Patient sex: F
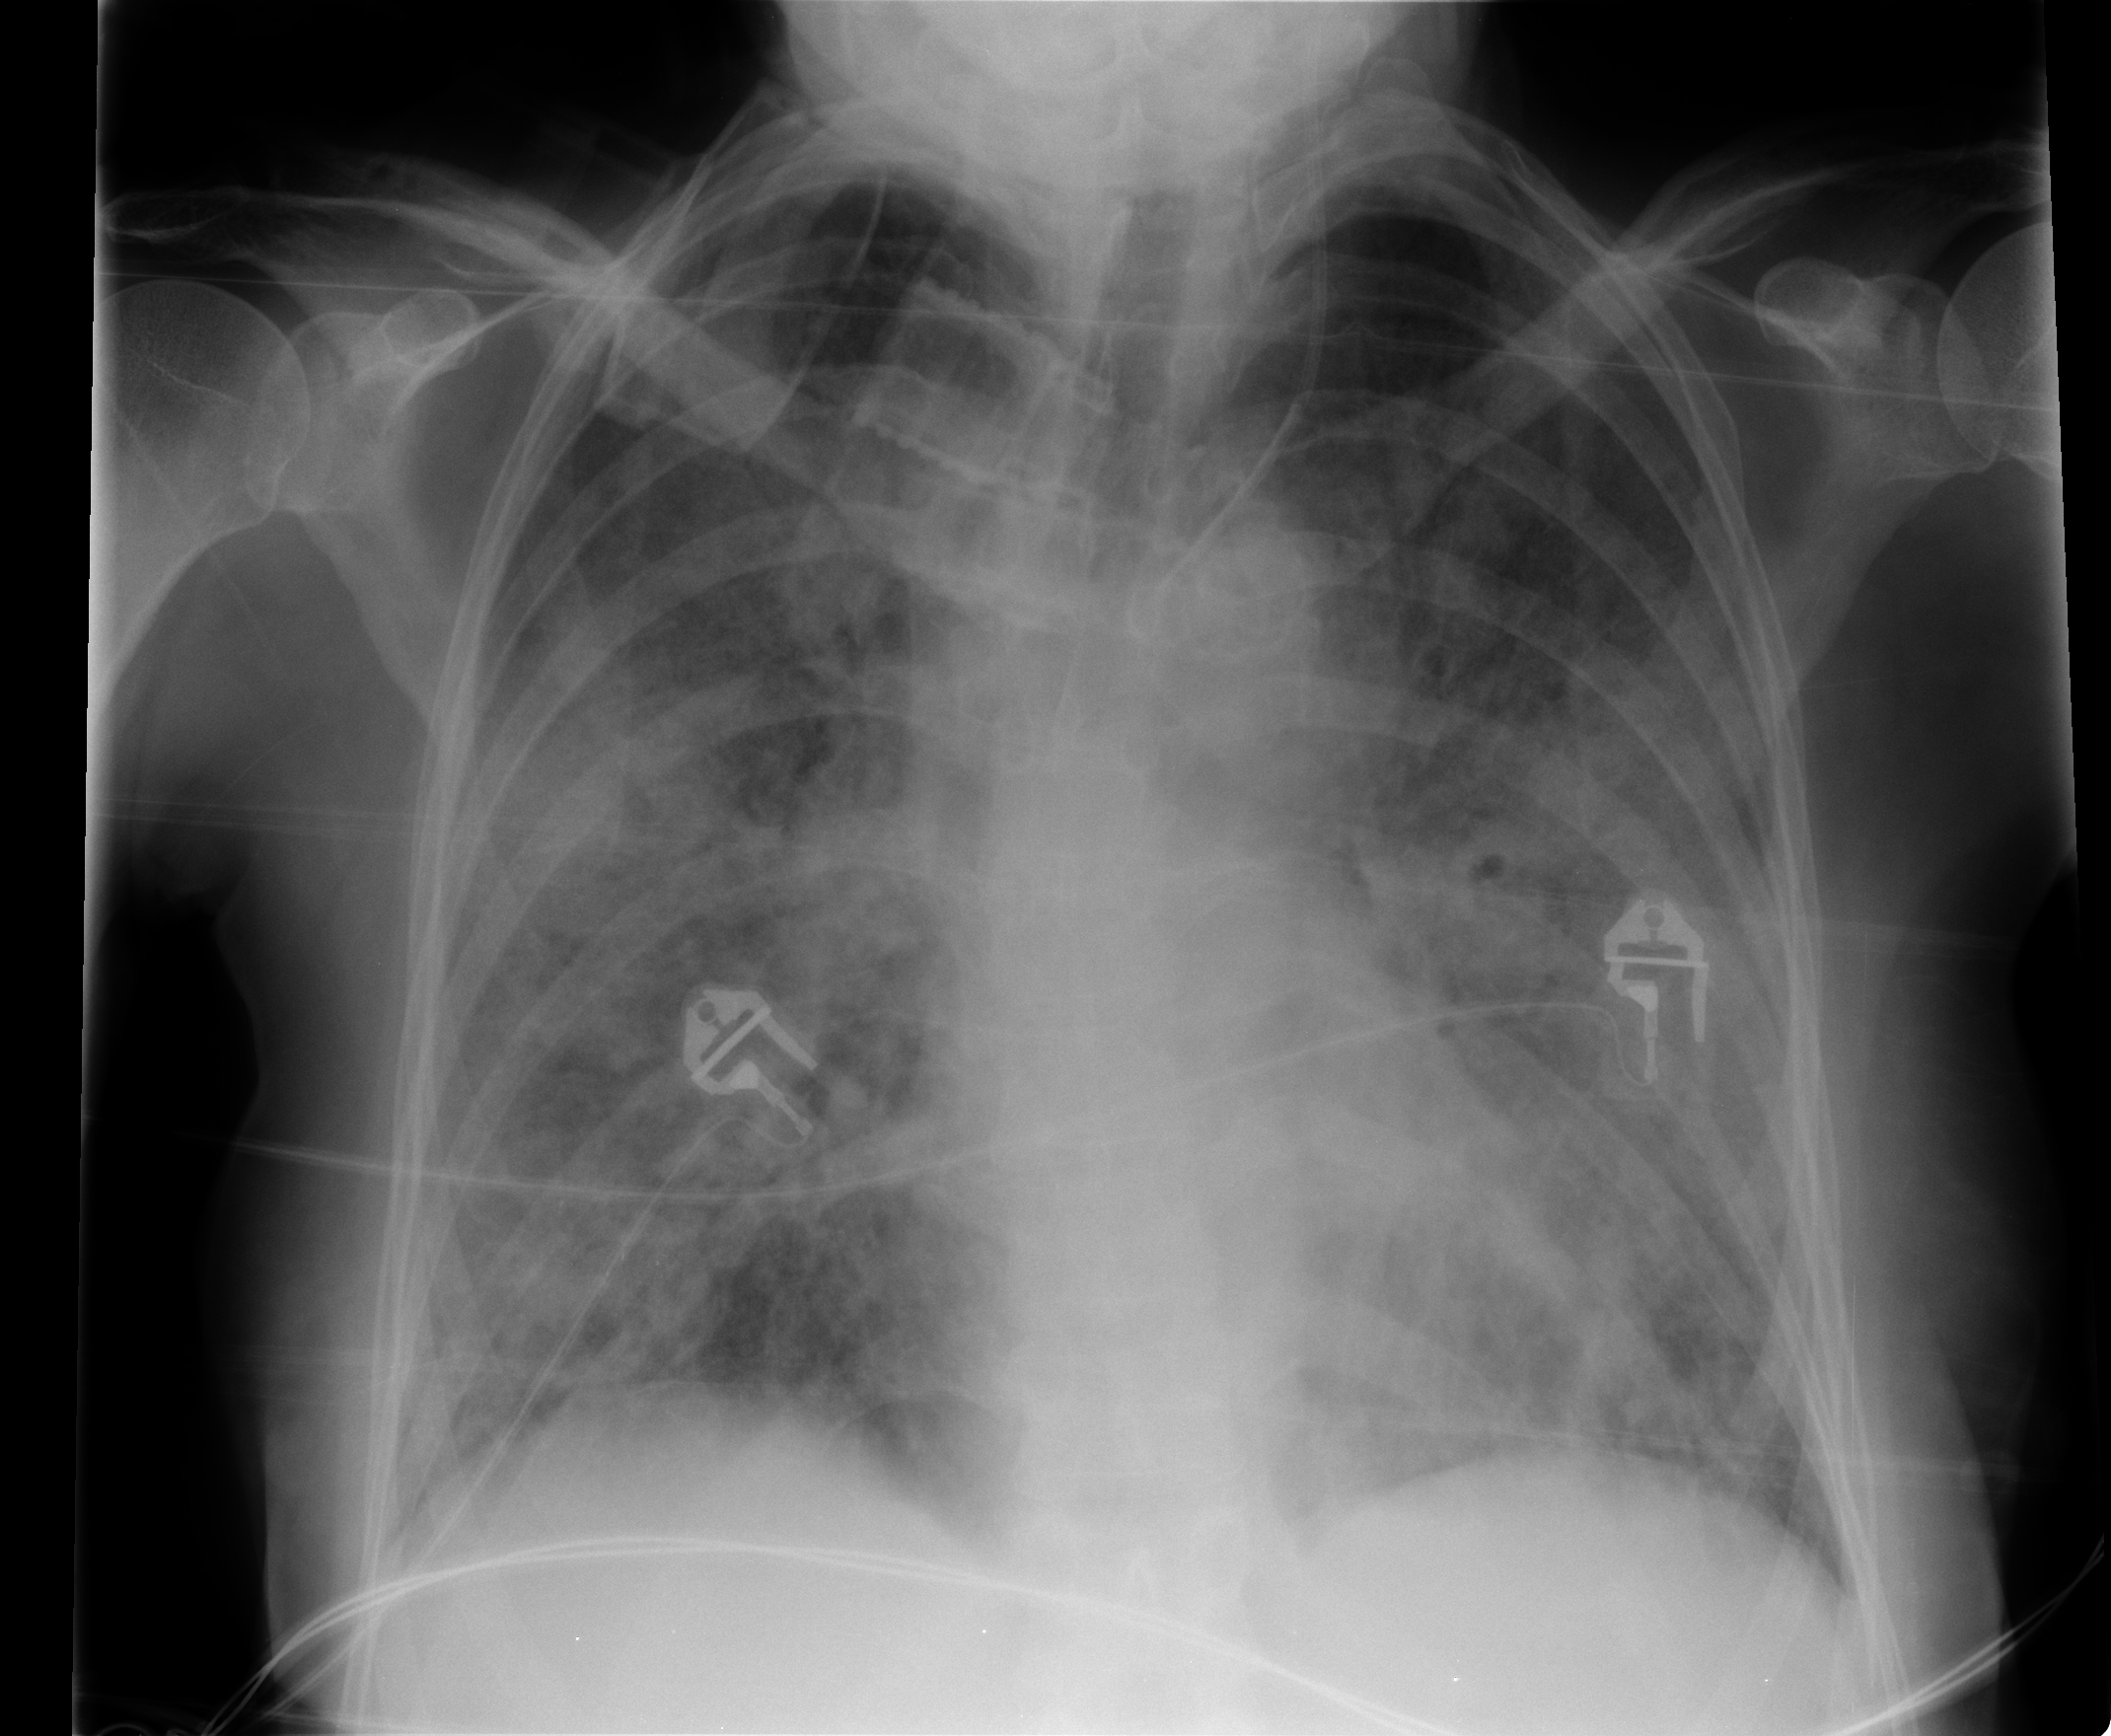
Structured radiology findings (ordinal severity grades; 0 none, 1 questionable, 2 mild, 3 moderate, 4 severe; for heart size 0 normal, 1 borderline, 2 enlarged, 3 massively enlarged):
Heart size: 0
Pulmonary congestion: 2
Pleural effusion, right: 0
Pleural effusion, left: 0
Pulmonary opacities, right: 4
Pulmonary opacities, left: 4
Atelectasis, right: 2
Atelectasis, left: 2